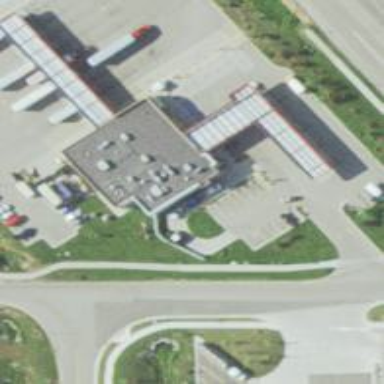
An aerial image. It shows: Convenience shop.